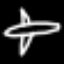
Label: airplane